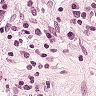
Metastatic tissue present: yes